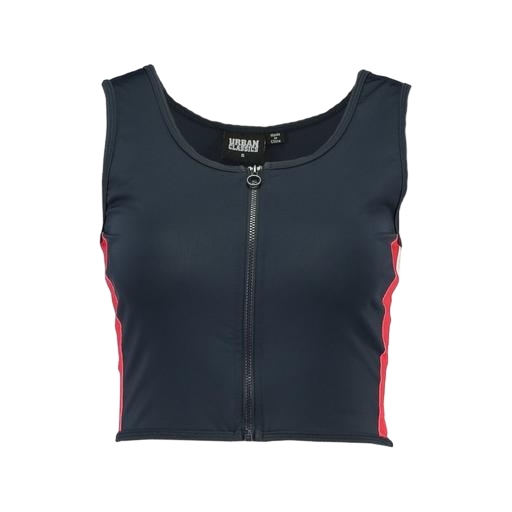
pink women's liane vest, blue zip-front vest, sleeveless zip, white background